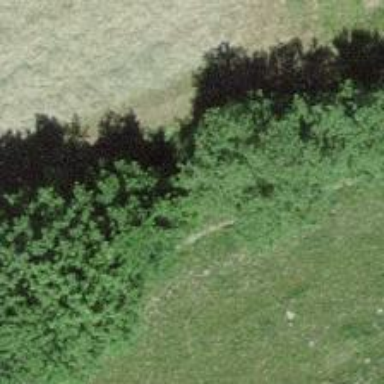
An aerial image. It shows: Row of trees in natural setting.